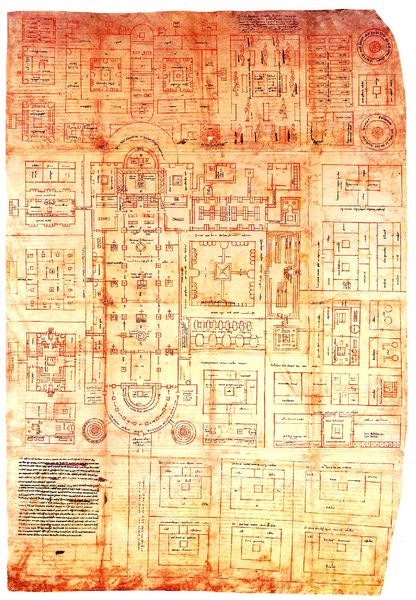
Titel: Stiftskirche St. Gallen
Standort: St. Gallen, Benediktinerkloster (EU - CH)
Schlagwörter: zeichnung, anlage, gebäude, rot, kirche, schrift, papier, kloster, türme, text, kreise, langhaus, halbrund, langschiff, mittelalter, plan, ensemble, vierecke, grundriss, bauplan, stadtplan, einteilung, klosteranlage, gilb, verfärbungen, schloss plan, plan palast, grundrisws, kategorisierung